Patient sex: F
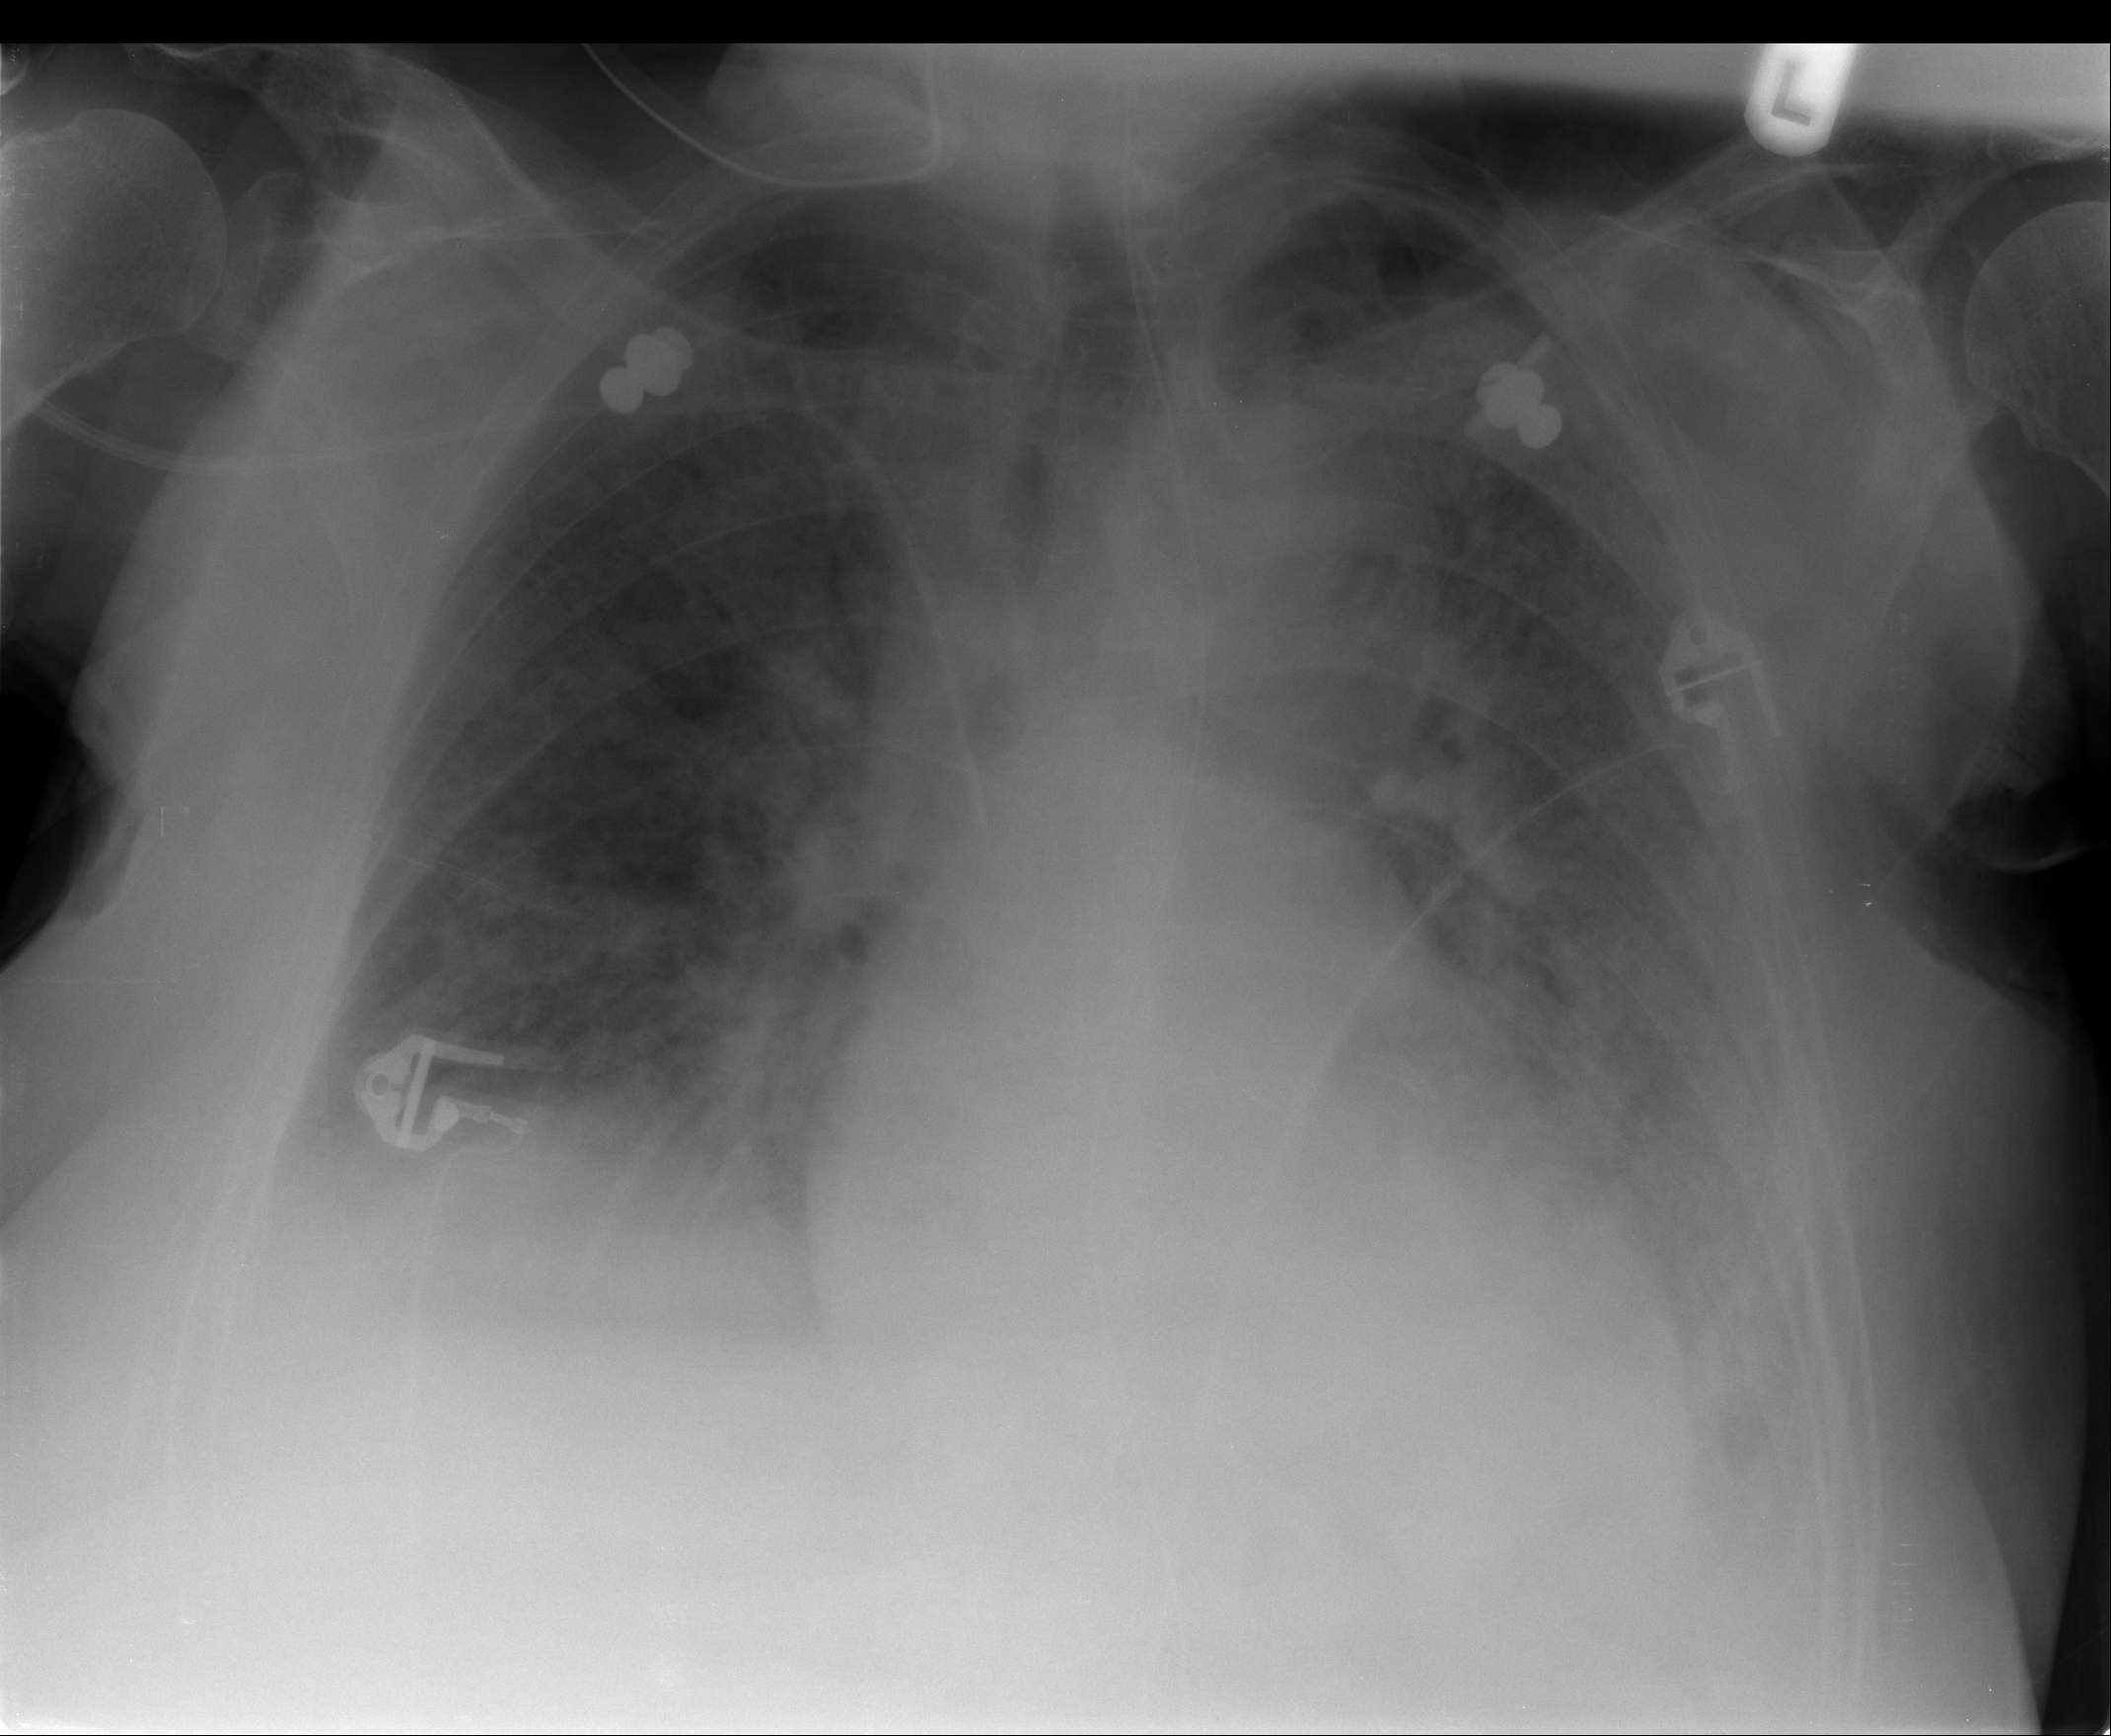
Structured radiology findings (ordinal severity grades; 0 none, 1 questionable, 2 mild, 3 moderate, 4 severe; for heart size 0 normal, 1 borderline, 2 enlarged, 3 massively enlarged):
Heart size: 1
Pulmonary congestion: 2
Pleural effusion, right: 1
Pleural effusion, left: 2
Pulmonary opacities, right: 2
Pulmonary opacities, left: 2
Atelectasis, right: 2
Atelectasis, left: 2